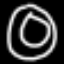
Label: donut